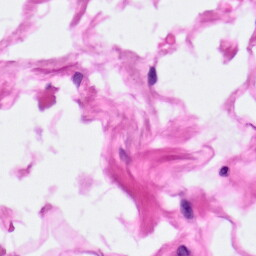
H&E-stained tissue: Pancreatic